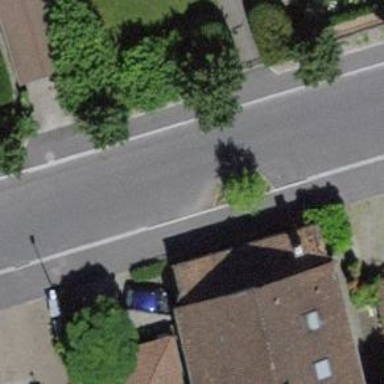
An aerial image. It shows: Chicane for traffic calming.